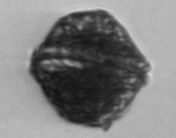
Label: Alexandrium_catenella